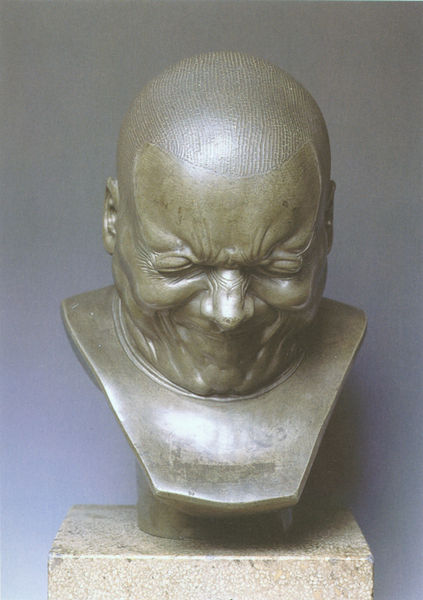
Titel: Ein Erzbösewicht
Künstler: Franz Xaver Messerschmidt
Institution: Wien, Österreichische Galerie
Schlagwörter: mann, marmor, nase, ohr, augen, falten, gesicht, sockel, stein, haare, kinn, skulptur, ausdruck, büste, metall, bronze, verkniffen, grimasse, männergesicht, guß, skulpur, angestrengt, krampfhaft